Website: crate-barrel
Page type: delivery-shipping
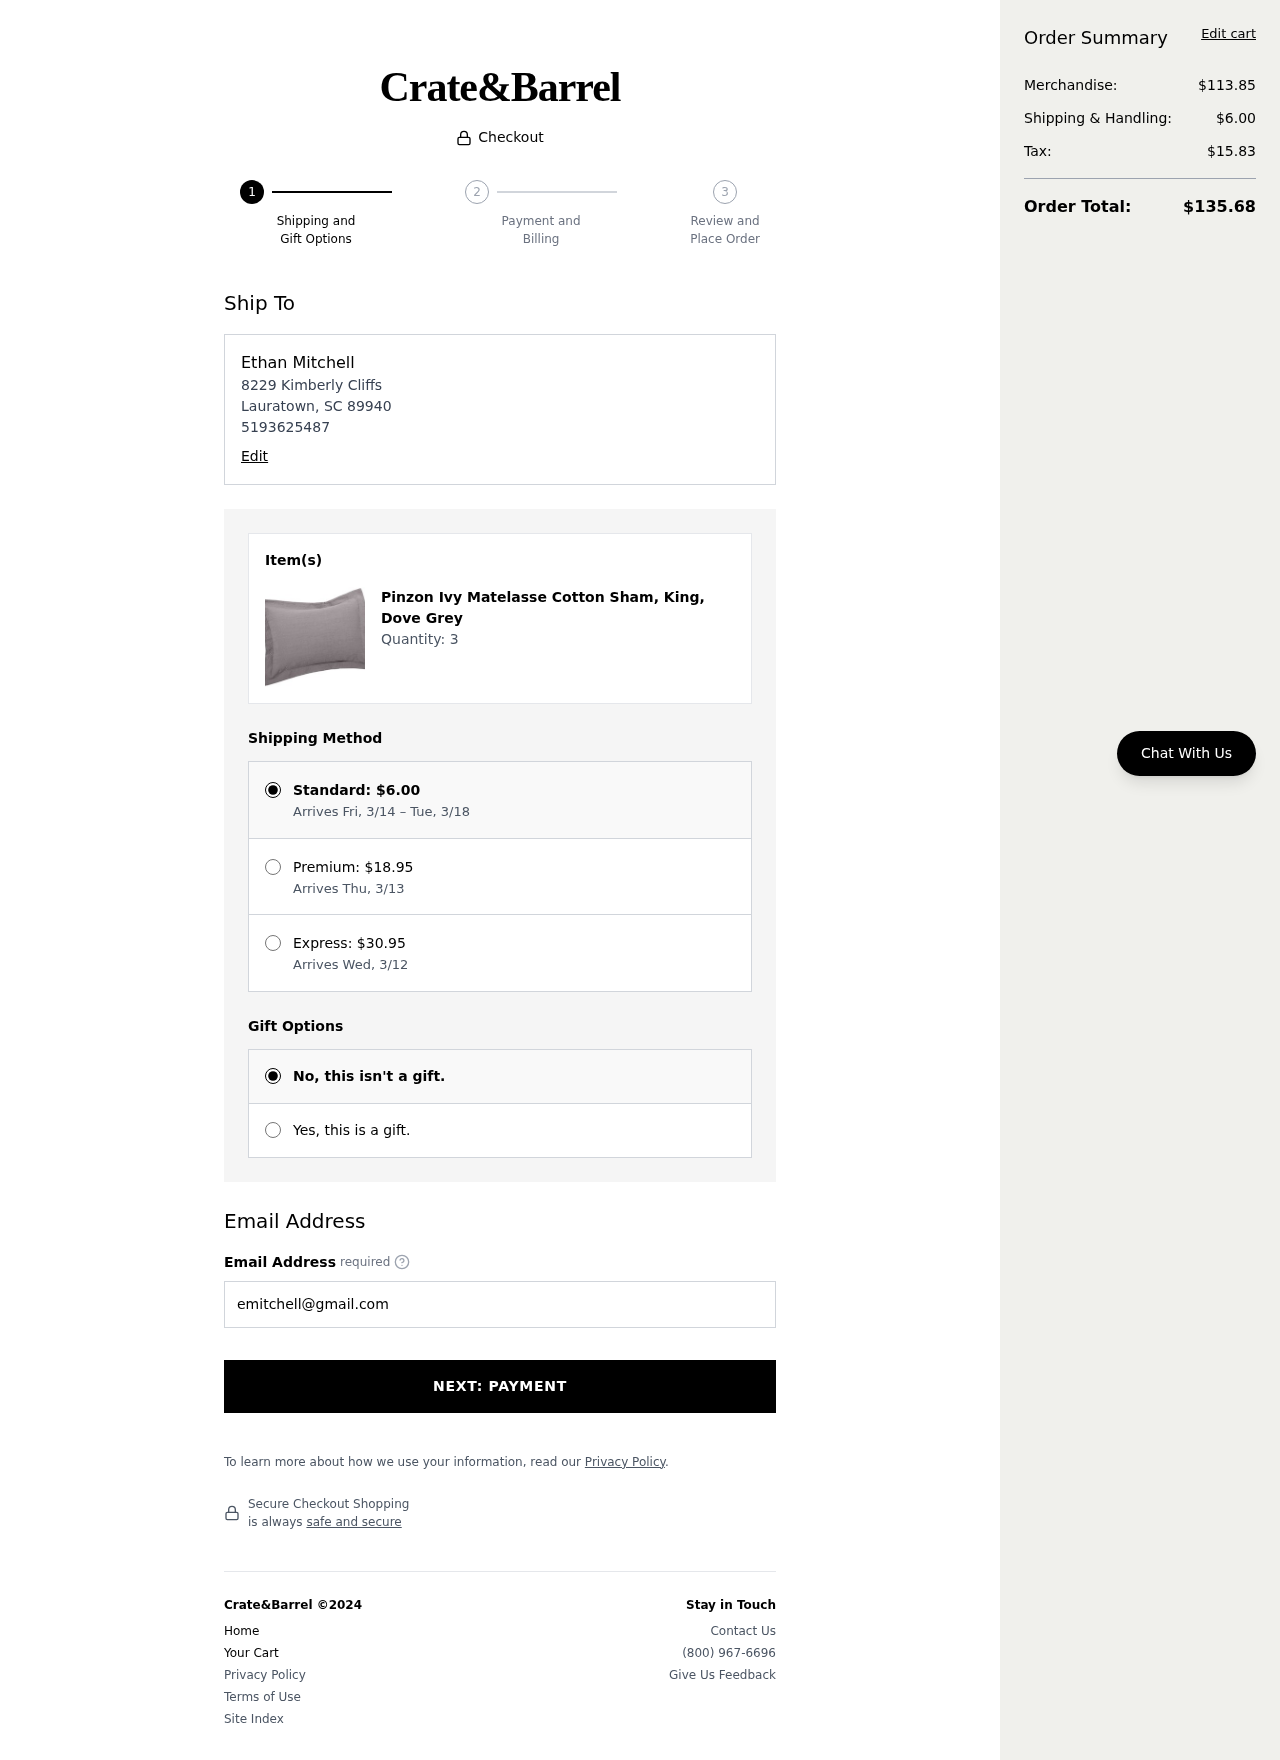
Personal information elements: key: PII_EMAIL
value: emitchell@gmail.com
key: PII_FULLNAME
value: Ethan Mitchell
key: PII_PHONE
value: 5193625487
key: PII_STREET
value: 8229 Kimberly Cliffs
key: PII_CITY_STATE_ZIP
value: Lauratown, SC 89940
Product elements: key: PRODUCT1_NAME
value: Pinzon Ivy Matelasse Cotton Sham, King, Dove Grey
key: PRODUCT1_QUANTITY
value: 3
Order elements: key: ORDER_SHIPPING_COST
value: $6.00
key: ORDER_SHIPPING_DATE
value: Arrives Fri, 3/14 – Tue, 3/18
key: ORDER_PREMIUM_SHIPPING
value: $18.95
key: ORDER_PREMIUM_DATE
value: Arrives Thu, 3/13
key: ORDER_EXPRESS_SHIPPING
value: $30.95
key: ORDER_EXPRESS_DATE
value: Arrives Wed, 3/12
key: ORDER_SUBTOTAL
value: $113.85
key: ORDER_TAX
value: $15.83
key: ORDER_TOTAL
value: $135.68